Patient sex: F
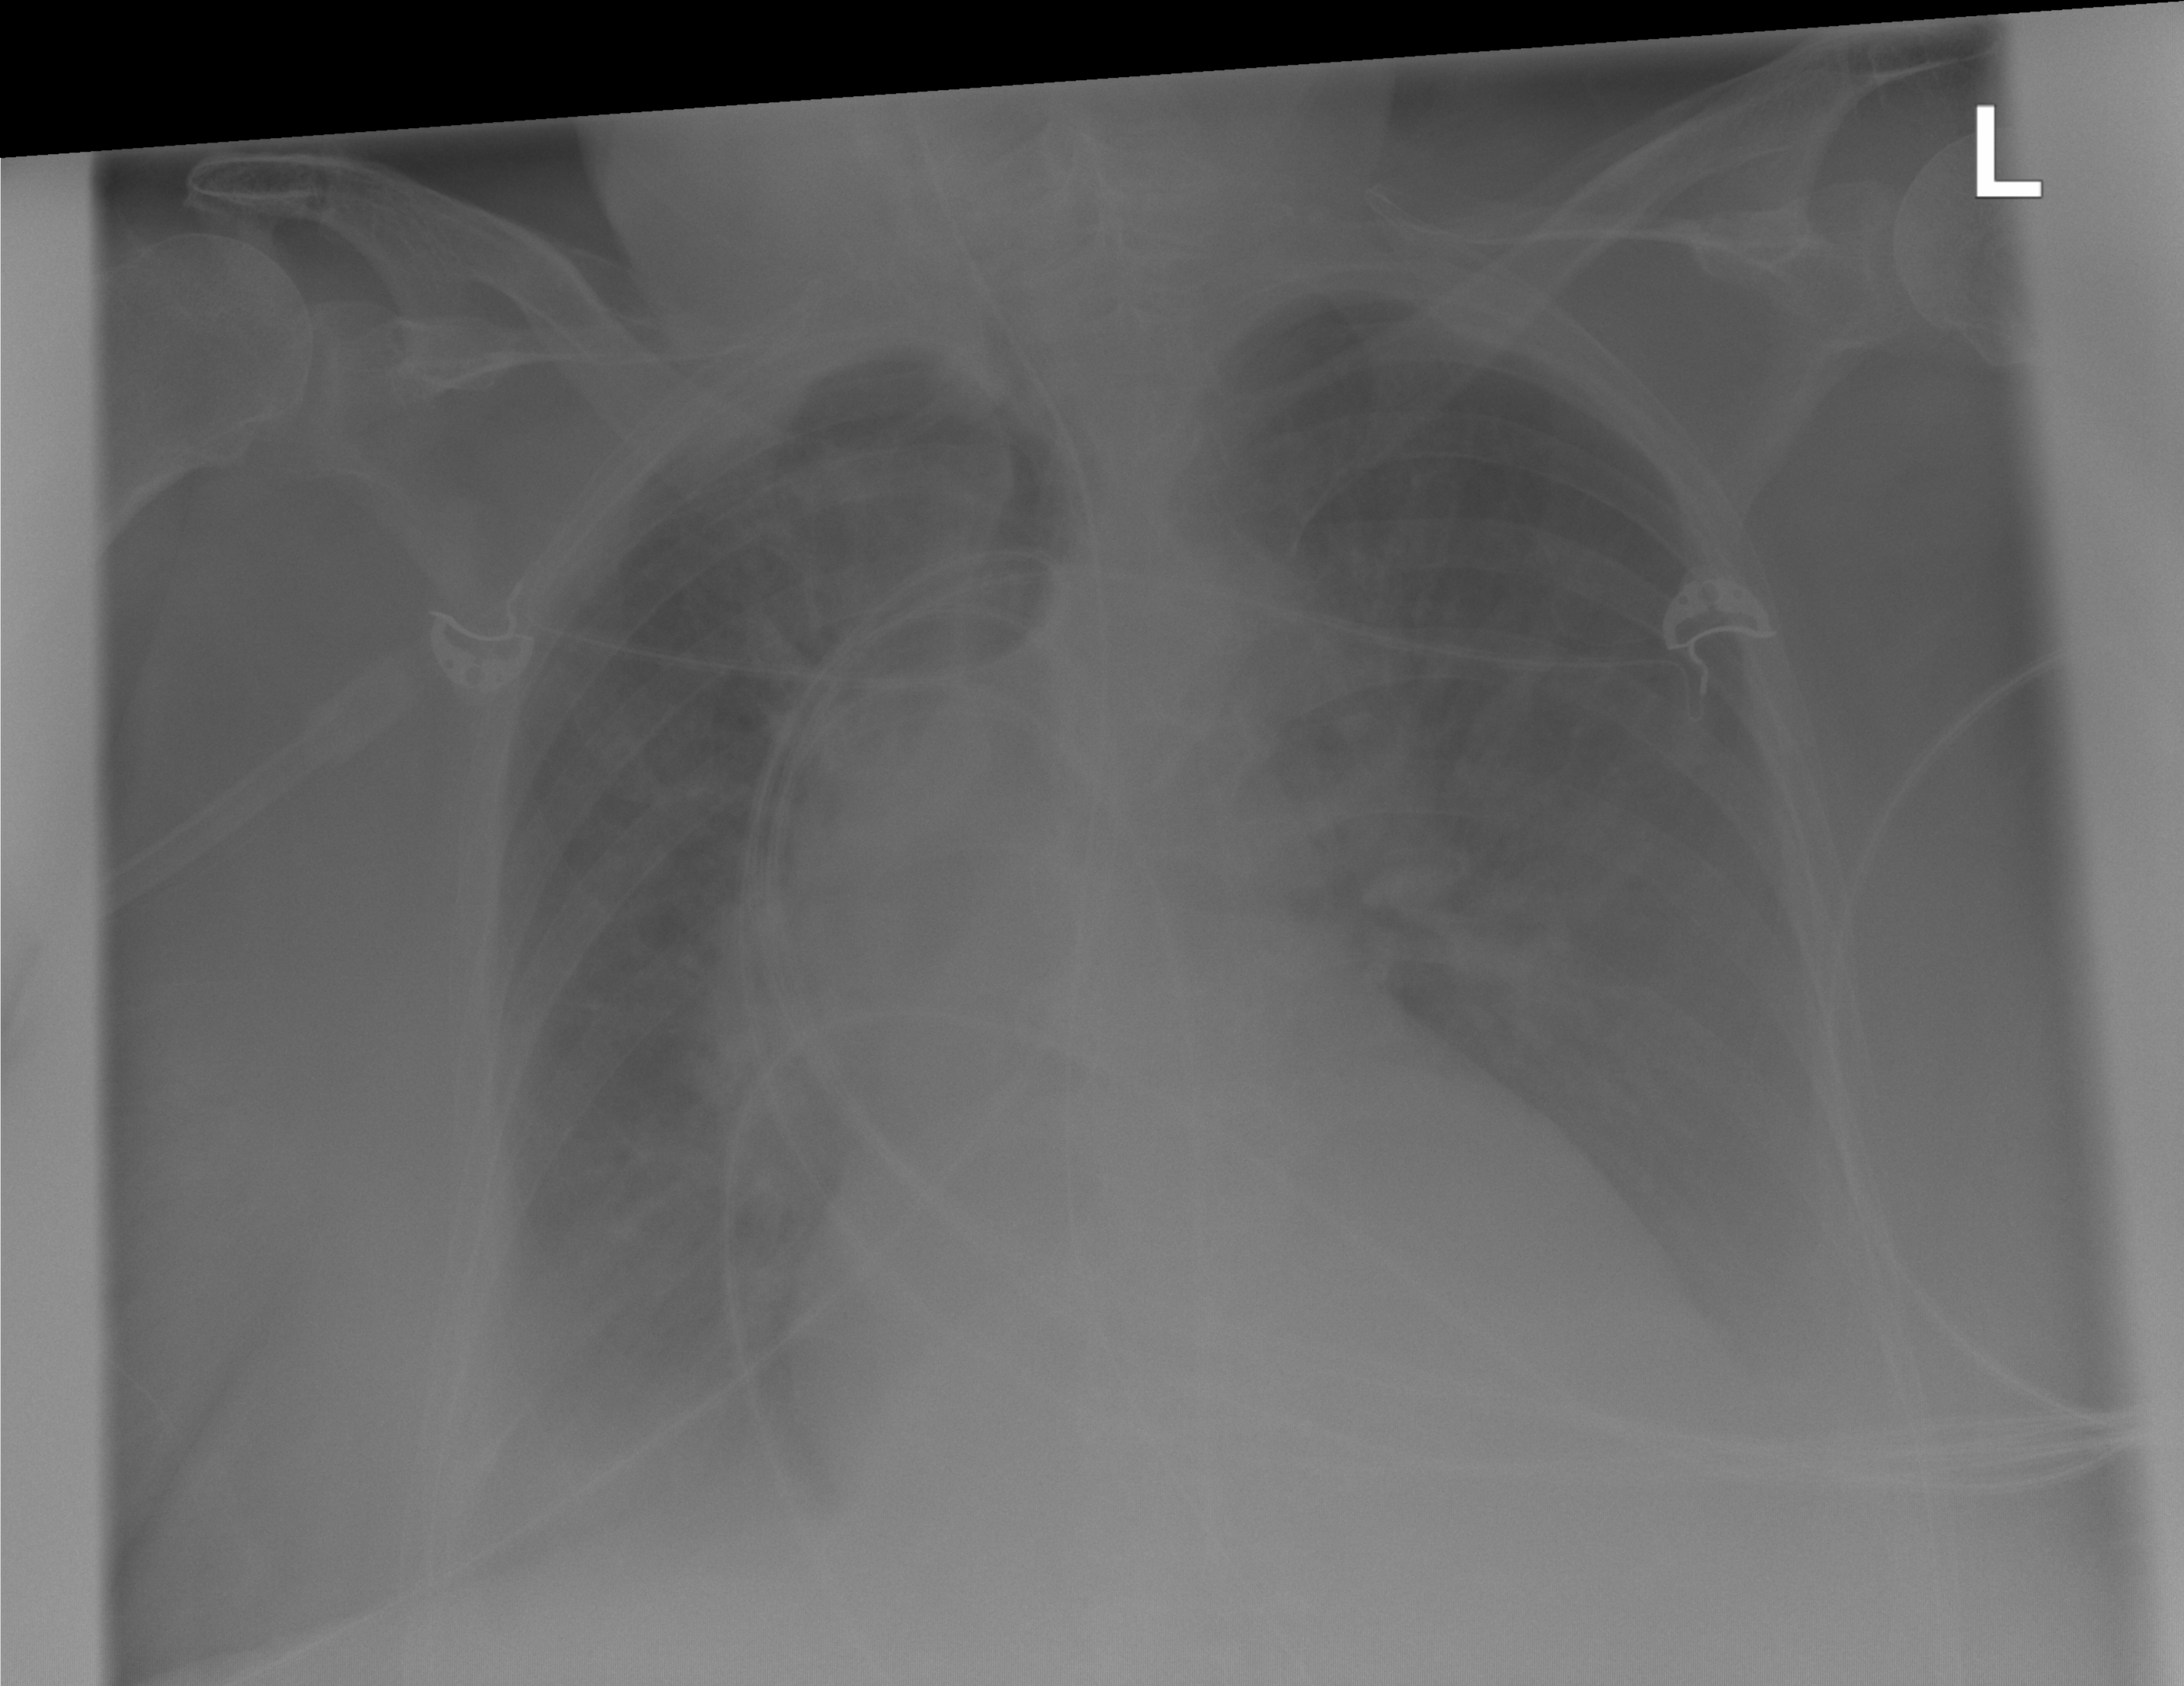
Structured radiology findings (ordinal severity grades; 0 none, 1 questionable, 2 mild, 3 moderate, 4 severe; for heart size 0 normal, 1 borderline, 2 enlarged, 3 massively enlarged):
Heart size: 2
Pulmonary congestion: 2
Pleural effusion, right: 2
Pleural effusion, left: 2
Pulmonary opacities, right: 2
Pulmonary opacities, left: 2
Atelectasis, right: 2
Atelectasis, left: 2